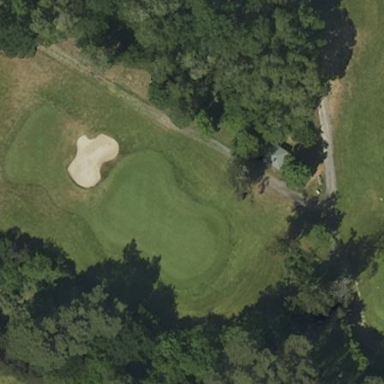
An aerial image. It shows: Golf green.